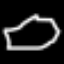
Label: octagon